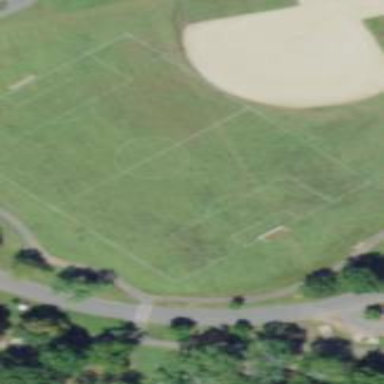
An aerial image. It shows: Soccer pitch for leisureland activities.